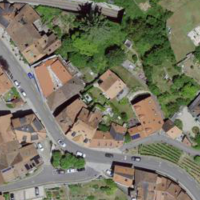
EUNIS habitat code: 54
Species observed at this site:
Tussilago farfara
Jasminum nudiflorum